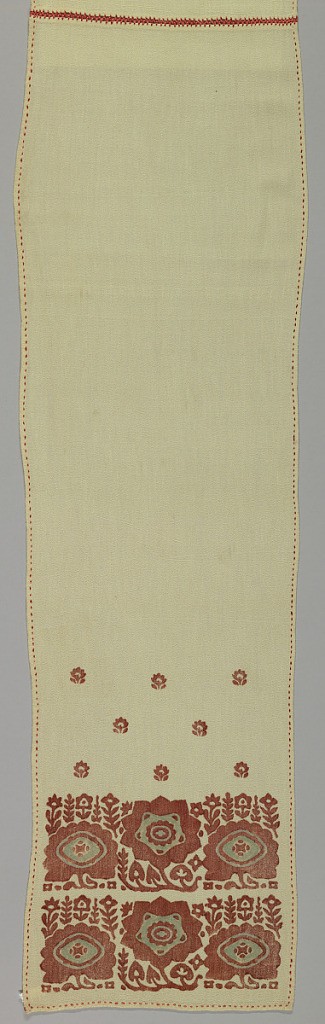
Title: Sash
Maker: Lydia Bush-Brown, American, 1887–1984
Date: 1905–19
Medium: cotton, silk Technique: block printed on crepe (overspun warp) and embroidered using figure-8 and running stitches
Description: Sash to be worn with blouse (1977-77-1) with same block printed floral pattern in rust red with green on off-white fabric. Three panels of equal length joined by a figure-8 stitch using rust red silk. Running stitch using the same silk decorates hems on four sides.